Aerial crown-view tile of a tropical tree (Barro Colorado Island, Panama), acquired 20241216:
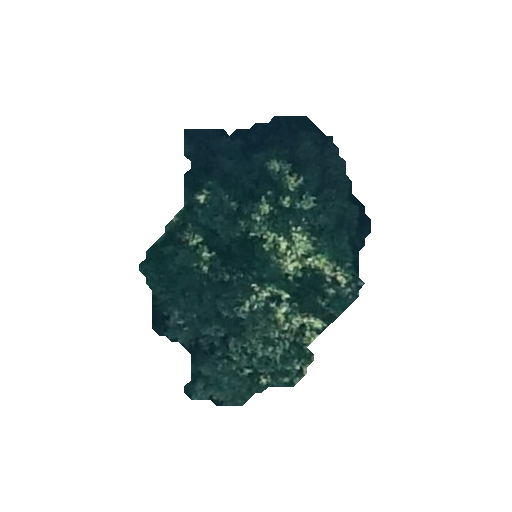
Species: Trichilia tuberculata
GBIF accepted scientific name: Trichilia tuberculata
Crown area: 65.871 m²